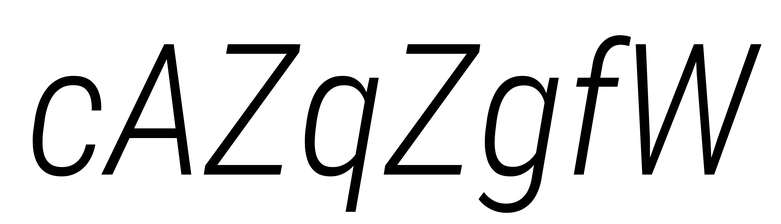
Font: Roboto-Italic_Condensed_Light_Italic